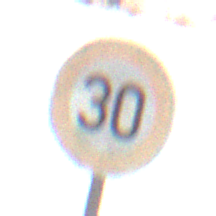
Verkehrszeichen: Geschwindigkeit30
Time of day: MorningAfternoon
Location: Roofed (Suburban)
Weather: PartlyCloudy
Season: Winter
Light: Natural